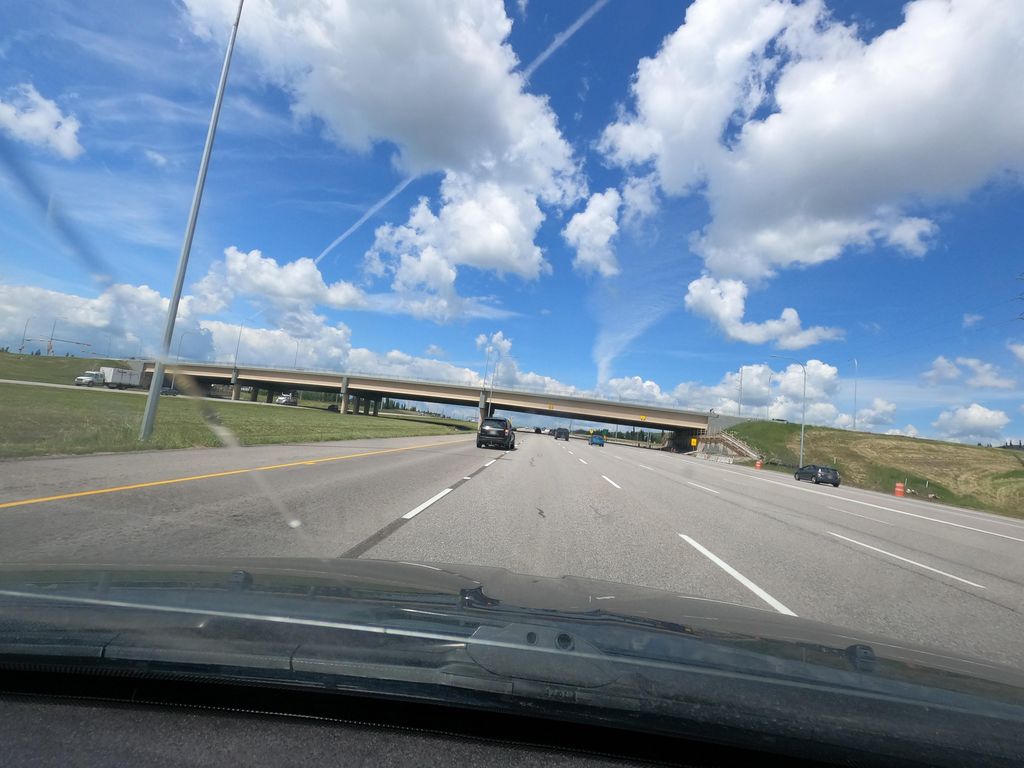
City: calgary